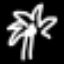
Label: palm tree